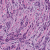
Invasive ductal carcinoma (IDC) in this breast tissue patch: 1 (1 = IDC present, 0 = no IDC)